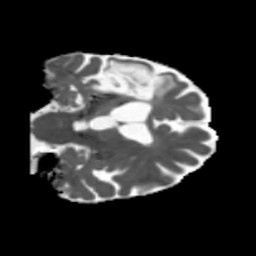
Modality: MD
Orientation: coronal
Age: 64
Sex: female
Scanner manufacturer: siemens
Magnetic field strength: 3 T
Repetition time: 5.47 s
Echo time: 0.0854 s